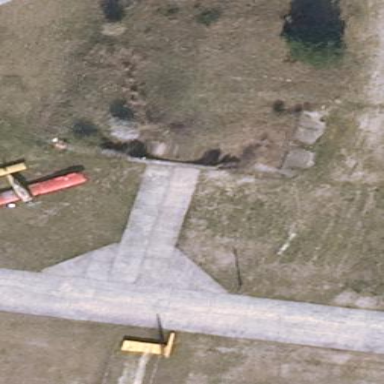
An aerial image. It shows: Bunker hangar at the airport. The hangar serves as hardened aircraft shelter.